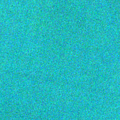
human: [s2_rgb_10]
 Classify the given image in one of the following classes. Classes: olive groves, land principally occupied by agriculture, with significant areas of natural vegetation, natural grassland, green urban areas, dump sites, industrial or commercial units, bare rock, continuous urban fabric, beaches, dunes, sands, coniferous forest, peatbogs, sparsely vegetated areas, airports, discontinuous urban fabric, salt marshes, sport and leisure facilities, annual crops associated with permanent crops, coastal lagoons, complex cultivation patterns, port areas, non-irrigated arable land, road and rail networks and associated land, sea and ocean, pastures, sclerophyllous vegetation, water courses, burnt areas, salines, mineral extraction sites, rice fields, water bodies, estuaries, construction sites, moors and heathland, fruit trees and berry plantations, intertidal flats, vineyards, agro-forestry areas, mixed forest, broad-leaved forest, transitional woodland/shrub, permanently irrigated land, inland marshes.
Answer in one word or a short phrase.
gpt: sea and ocean